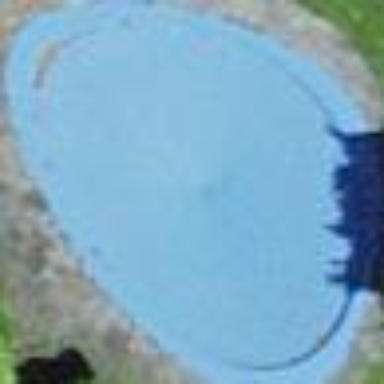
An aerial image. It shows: Swimming pool located in leisure land.